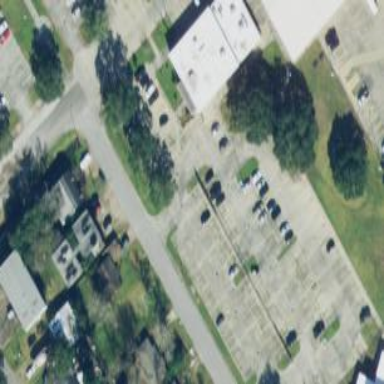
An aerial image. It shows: Parking area.